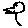
Label: bird